Field crop: maize
Growth stage: 2
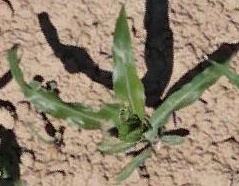
Species: maize